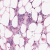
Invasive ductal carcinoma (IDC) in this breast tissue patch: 1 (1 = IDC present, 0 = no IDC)